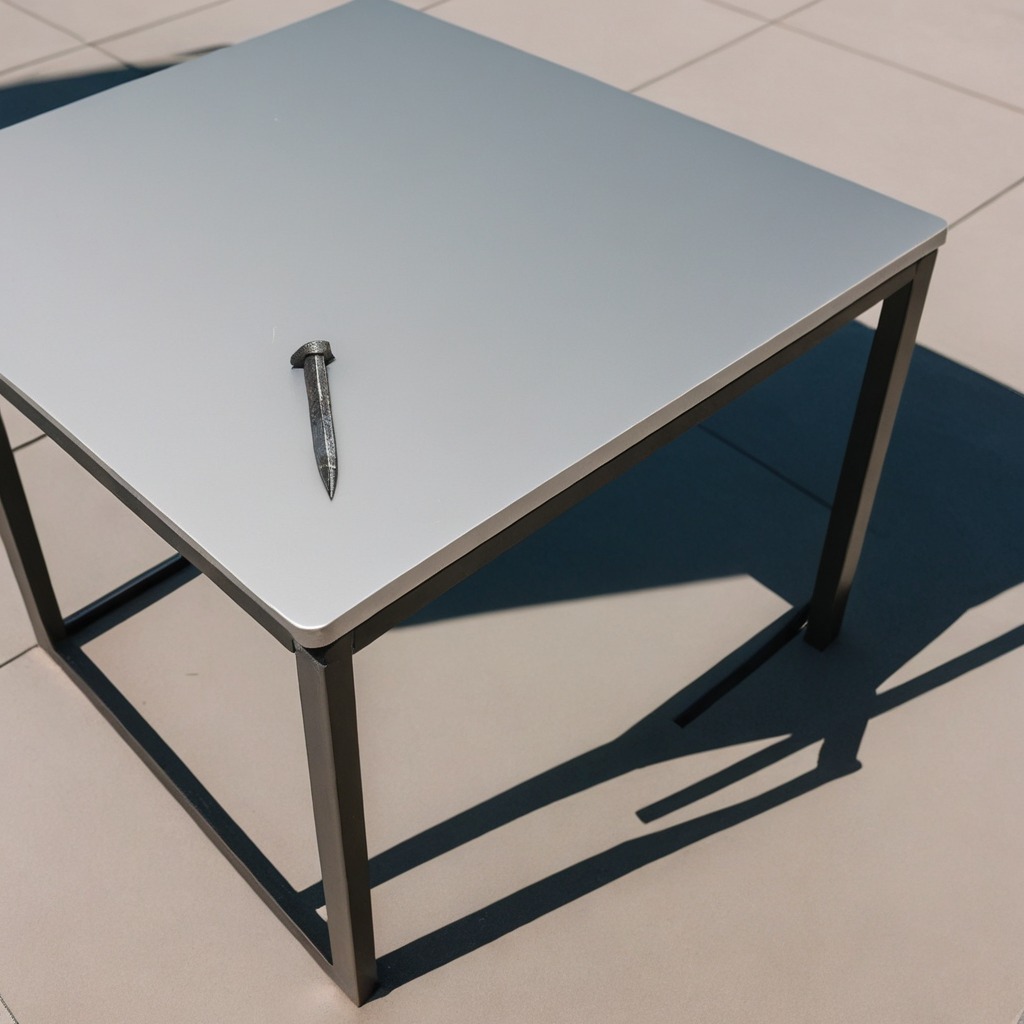
An iron nail is lying on a clean utility table in a temporary outdoor tool station.